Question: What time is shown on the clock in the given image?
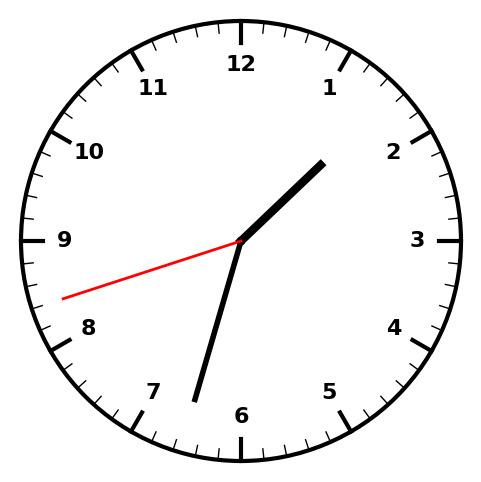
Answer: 01:32:42